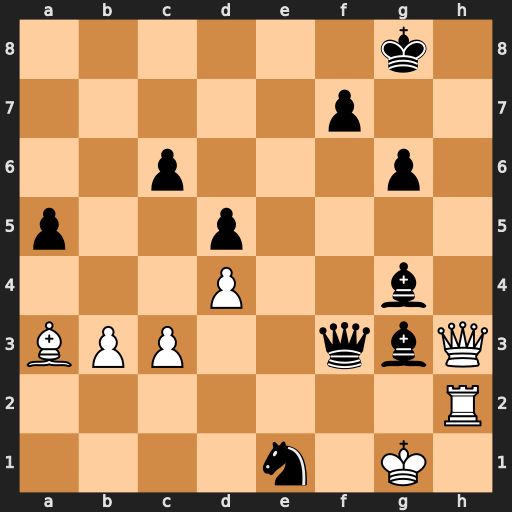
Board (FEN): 6k1/5p2/2p3p1/p2p4/3P2b1/BPP2qbQ/7R/4n1K1
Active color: w
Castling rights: -
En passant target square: -
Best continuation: Qh8#